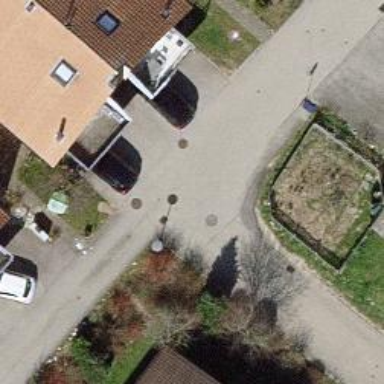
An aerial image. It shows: Residential road.